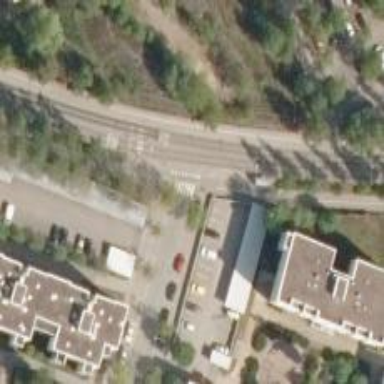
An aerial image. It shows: Asphalt cycleway with crossing.